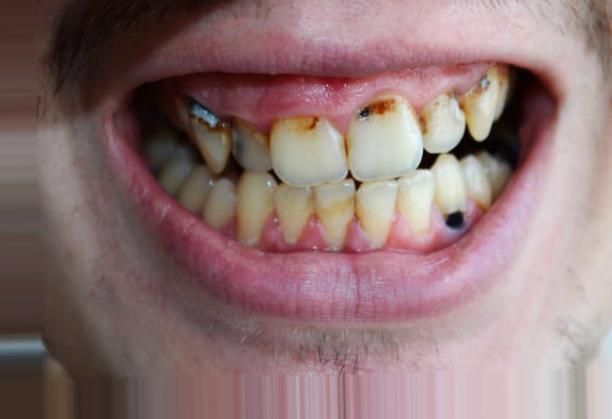
Condition: Caries